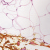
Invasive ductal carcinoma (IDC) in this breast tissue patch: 0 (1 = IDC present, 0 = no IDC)